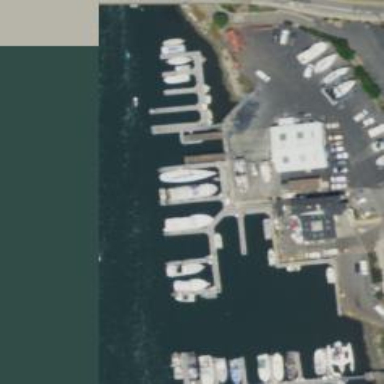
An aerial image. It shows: Pier with mooring facilities.